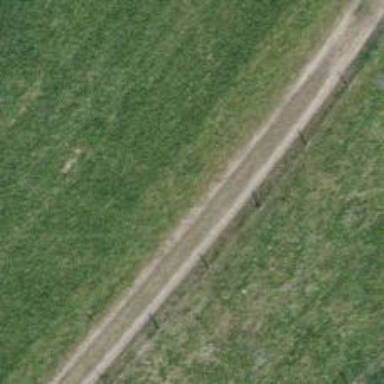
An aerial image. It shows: Grass track with grade3 surface.